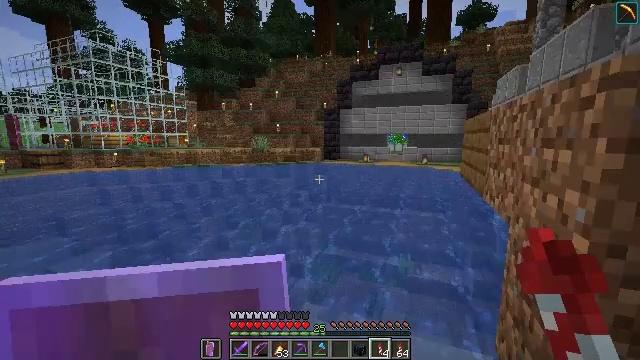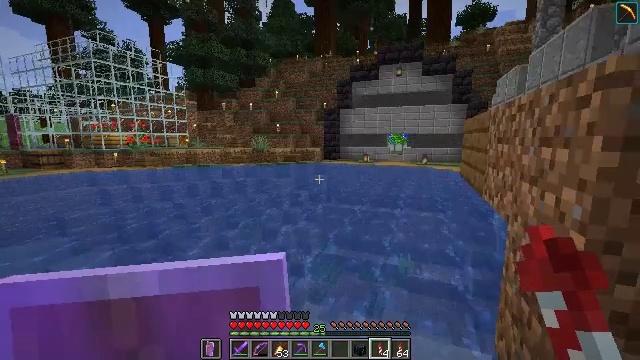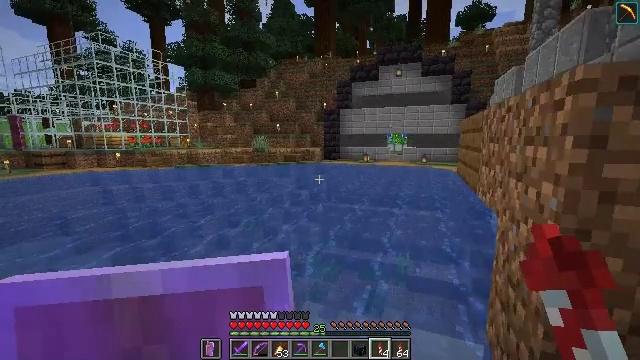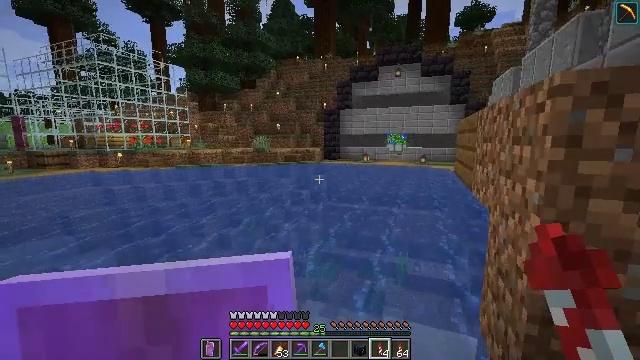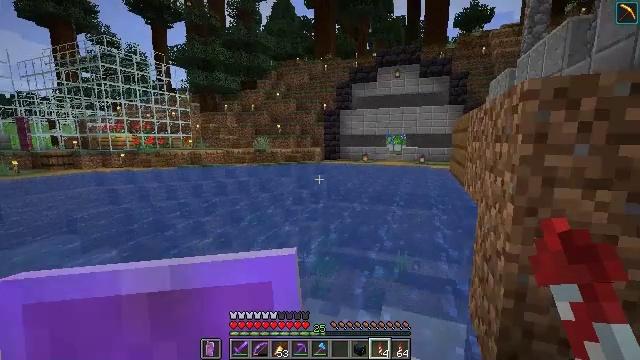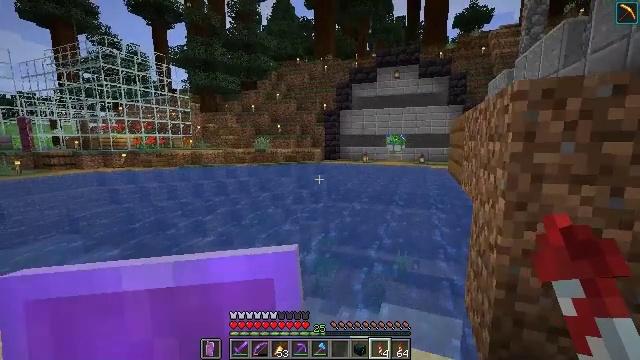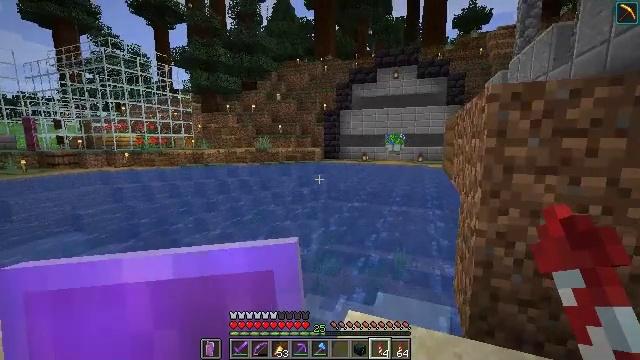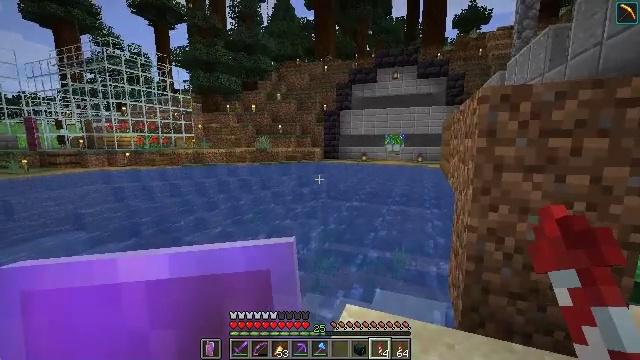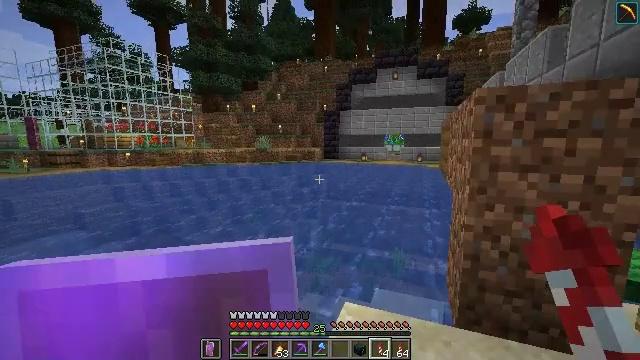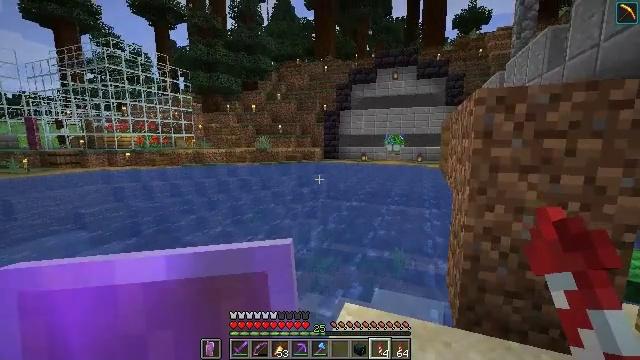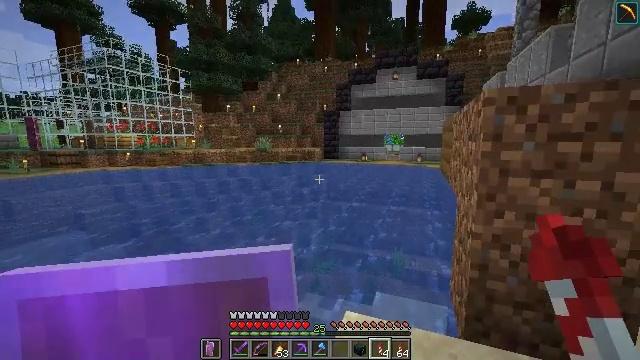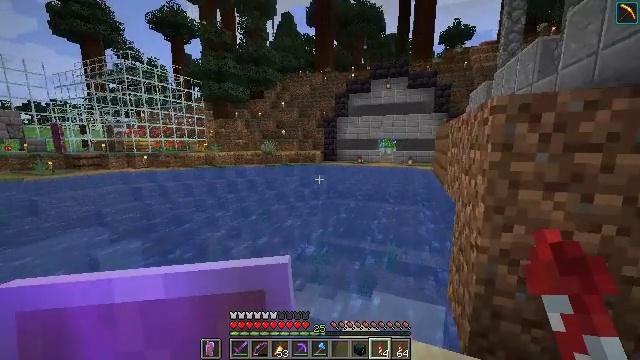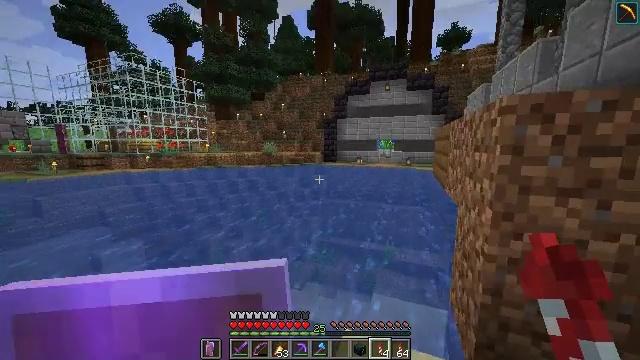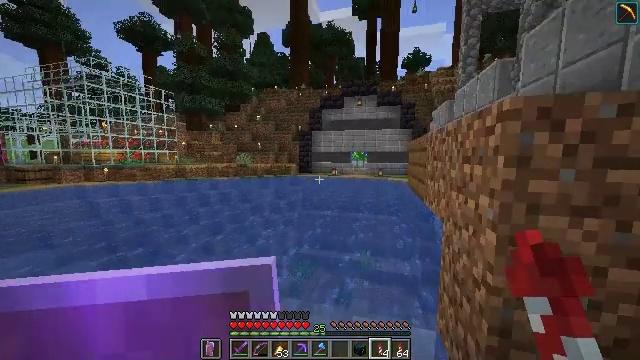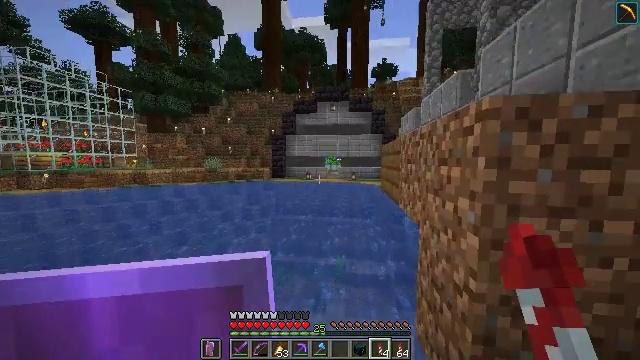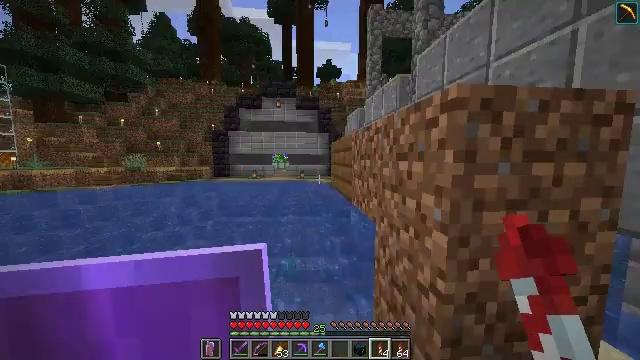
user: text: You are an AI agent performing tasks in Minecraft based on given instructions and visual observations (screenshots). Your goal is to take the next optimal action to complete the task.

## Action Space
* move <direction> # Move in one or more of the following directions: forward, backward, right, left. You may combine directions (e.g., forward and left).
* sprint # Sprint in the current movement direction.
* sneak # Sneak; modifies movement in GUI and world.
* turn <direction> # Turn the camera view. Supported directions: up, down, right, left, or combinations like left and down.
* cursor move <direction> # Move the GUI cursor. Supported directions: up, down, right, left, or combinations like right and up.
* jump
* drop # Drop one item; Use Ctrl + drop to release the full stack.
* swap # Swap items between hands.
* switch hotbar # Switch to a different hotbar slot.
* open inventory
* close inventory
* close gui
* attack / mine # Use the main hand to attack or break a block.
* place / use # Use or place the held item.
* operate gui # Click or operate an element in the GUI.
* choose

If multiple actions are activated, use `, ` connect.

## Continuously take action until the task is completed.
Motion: motion action
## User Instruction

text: Left click to mine the brown shulker box.
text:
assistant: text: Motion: move back
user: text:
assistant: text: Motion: move back
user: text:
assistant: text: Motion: move back
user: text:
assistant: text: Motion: move back
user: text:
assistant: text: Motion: move back
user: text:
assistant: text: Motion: no_op
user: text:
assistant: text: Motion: no_op
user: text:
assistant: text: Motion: sprint
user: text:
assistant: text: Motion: move forward, sprint
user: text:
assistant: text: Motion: move forward, sprint
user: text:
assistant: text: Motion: move forward, sprint
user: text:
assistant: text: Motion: move forward, sprint
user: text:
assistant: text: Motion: move forward, sprint, turn right and up
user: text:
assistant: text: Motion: move forward, sprint, turn right and up
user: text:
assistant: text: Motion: turn right
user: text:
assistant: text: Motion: turn right and down
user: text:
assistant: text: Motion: turn right and down
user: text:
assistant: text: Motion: turn right
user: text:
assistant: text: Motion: move right
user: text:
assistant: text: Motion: move right
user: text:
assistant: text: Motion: move forward and move right
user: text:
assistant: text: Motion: move forward and move right
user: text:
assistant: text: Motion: move forward
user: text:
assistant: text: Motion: move forward
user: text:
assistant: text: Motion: move forward
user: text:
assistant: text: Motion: move forward, sprint
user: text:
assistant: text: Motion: move forward, sprint
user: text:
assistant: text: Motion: move forward, sprint
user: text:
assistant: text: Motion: move forward, sprint
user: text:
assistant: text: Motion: move forward, sprint